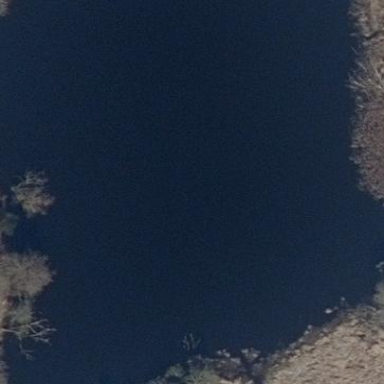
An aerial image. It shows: Pond surrounded by natural water.